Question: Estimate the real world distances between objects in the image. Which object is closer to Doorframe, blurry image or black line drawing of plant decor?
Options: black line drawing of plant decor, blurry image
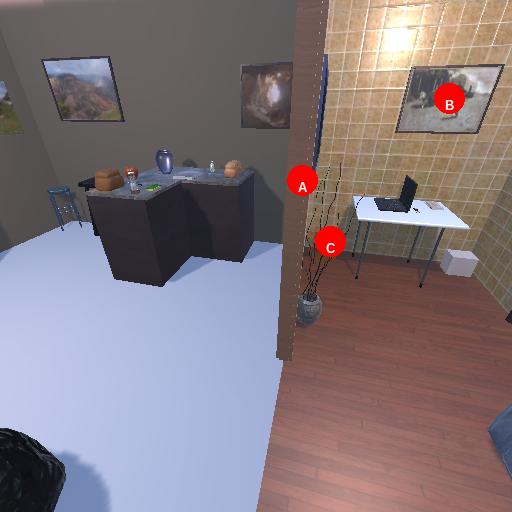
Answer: black line drawing of plant decor